Field crop: tomato
Growth stage: 1
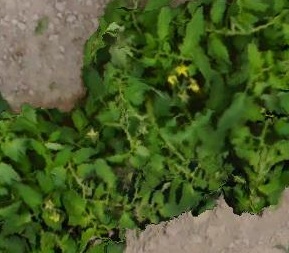
Species: tomato